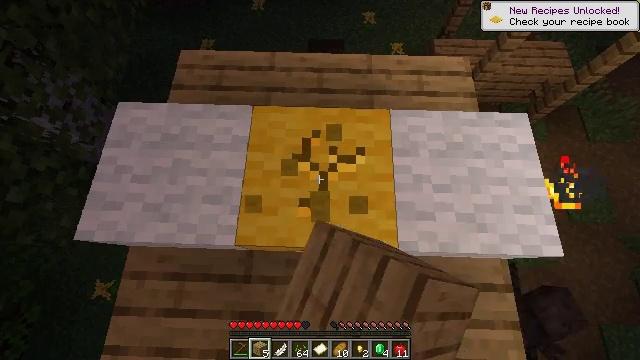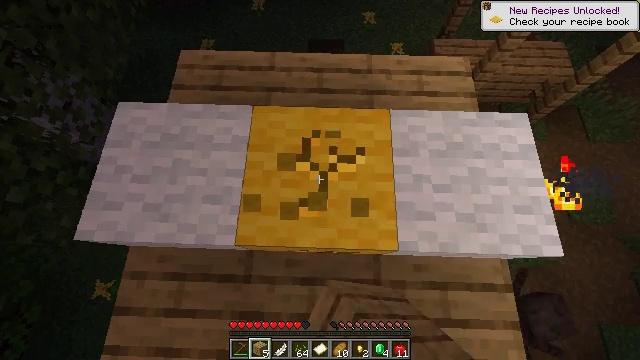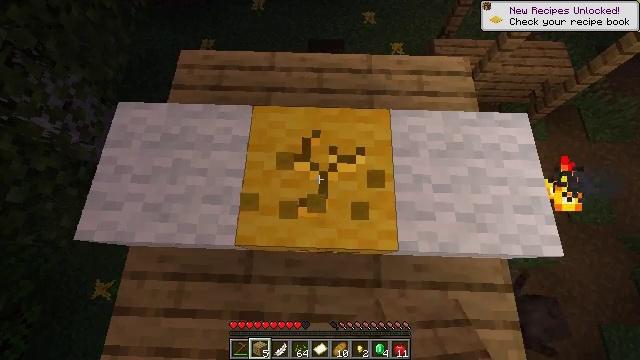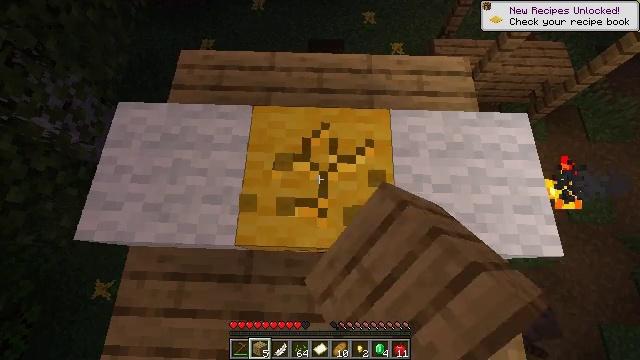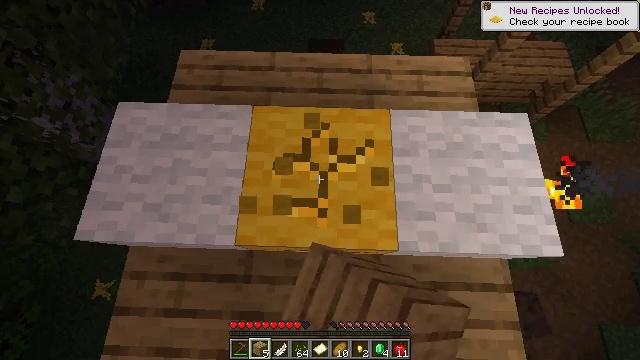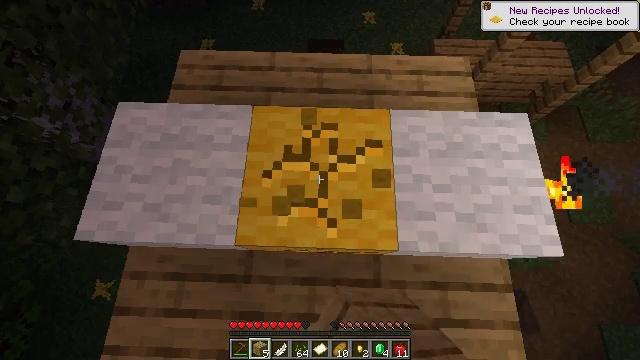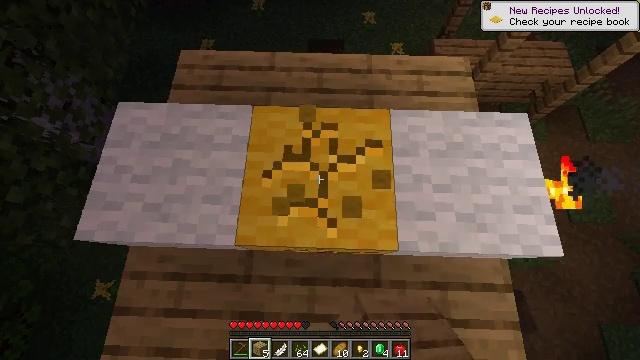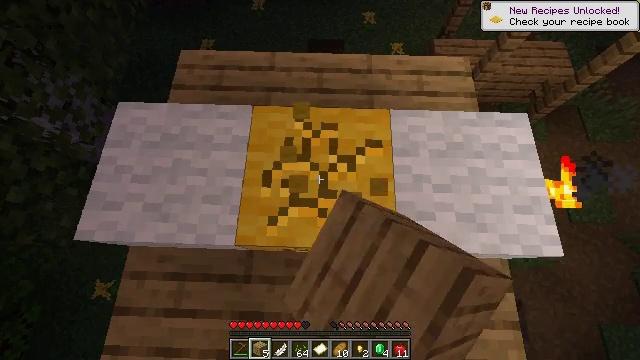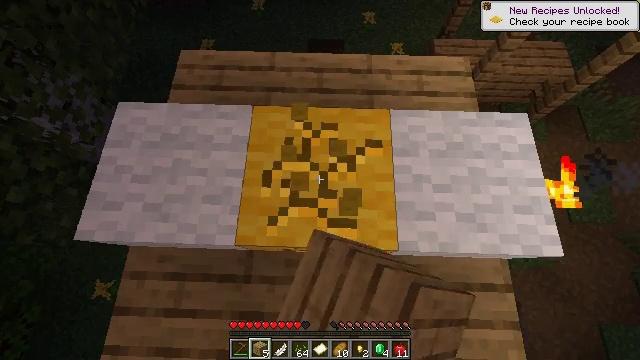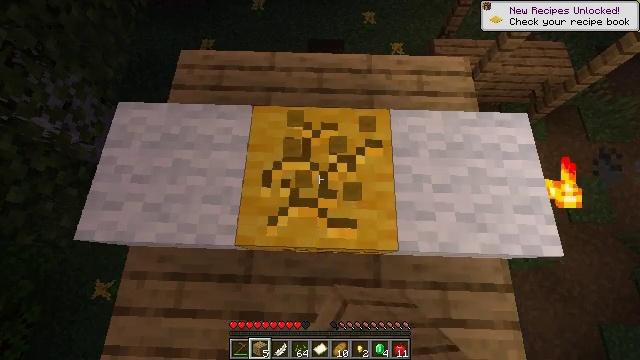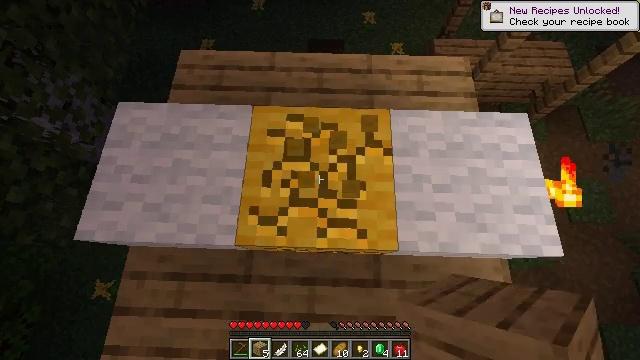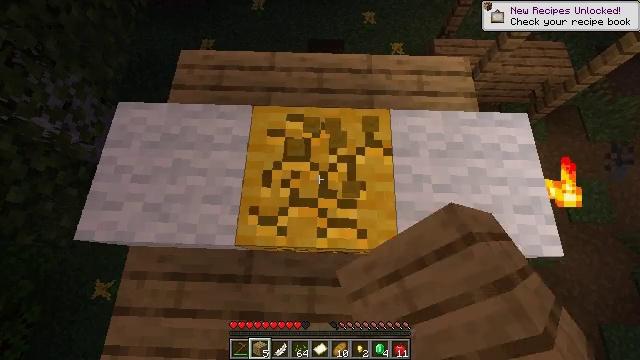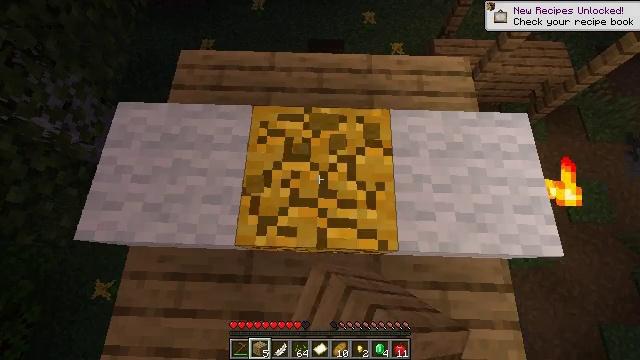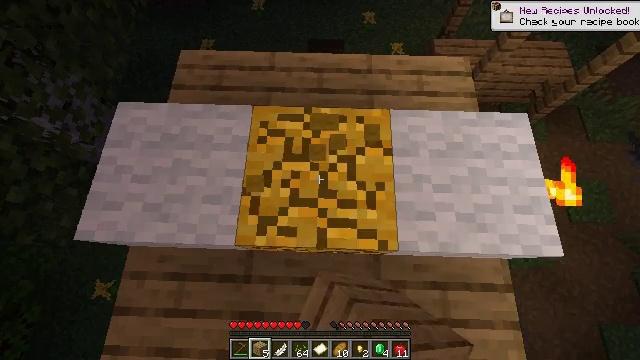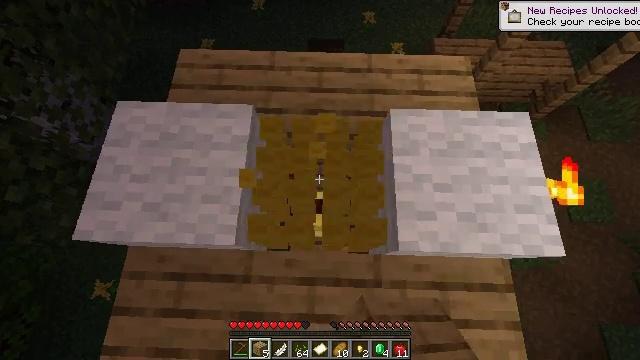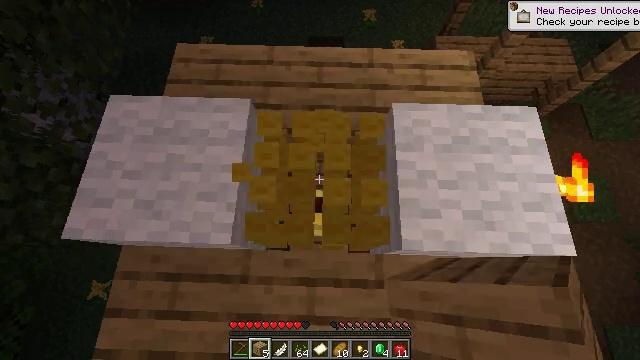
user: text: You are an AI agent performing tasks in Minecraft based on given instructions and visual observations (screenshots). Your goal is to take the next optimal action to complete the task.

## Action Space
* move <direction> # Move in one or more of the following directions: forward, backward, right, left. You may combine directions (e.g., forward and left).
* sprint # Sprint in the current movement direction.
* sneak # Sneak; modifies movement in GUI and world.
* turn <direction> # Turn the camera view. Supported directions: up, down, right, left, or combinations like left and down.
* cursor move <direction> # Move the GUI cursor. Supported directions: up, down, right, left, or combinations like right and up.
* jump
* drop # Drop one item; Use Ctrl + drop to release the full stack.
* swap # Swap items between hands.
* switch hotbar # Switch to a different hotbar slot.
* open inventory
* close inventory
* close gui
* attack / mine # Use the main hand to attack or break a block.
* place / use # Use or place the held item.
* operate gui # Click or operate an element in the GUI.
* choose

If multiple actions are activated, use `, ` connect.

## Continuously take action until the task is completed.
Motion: motion action
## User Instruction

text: Harvest yellow wool for crafting.
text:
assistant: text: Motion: attack / mine
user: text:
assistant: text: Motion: attack / mine
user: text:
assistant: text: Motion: attack / mine
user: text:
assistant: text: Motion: attack / mine
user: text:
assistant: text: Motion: attack / mine
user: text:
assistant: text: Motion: attack / mine
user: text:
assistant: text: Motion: attack / mine
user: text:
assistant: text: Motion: attack / mine
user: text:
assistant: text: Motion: attack / mine
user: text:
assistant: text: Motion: attack / mine
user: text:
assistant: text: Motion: attack / mine
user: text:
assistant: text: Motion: attack / mine
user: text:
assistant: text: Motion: attack / mine
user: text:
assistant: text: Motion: attack / mine
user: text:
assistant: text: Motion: attack / mine
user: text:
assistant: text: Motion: attack / mine
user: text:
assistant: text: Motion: attack / mine
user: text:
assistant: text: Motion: attack / mine
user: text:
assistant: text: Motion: attack / mine
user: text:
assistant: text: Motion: no_op